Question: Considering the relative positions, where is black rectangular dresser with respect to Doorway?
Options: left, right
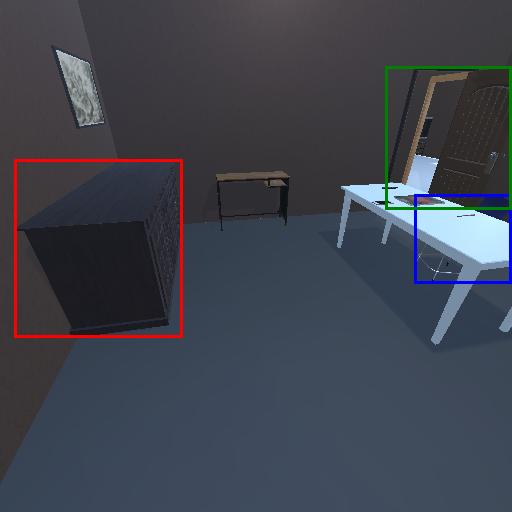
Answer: left